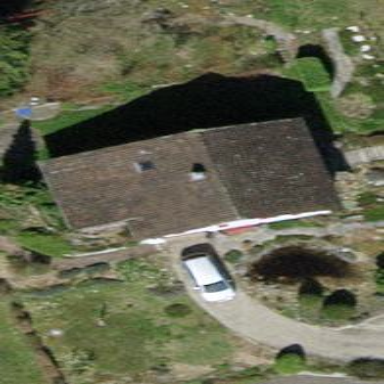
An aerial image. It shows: Detached building with gabled roof.